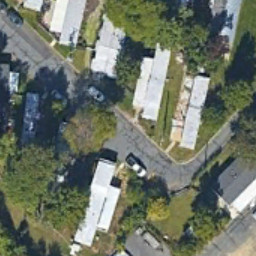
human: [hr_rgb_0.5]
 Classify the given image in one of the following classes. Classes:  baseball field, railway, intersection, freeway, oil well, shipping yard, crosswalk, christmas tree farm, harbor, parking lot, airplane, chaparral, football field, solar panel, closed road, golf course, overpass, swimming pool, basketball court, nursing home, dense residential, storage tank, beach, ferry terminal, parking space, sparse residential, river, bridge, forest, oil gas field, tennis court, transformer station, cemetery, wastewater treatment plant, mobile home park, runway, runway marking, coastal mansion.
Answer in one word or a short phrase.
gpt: mobile home park